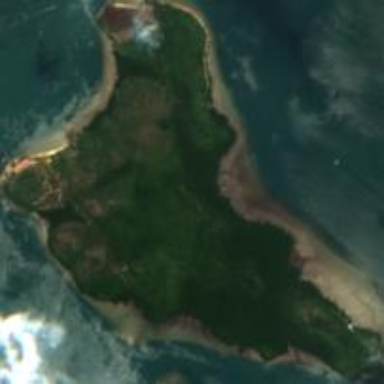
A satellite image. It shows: Island with natural coastline.